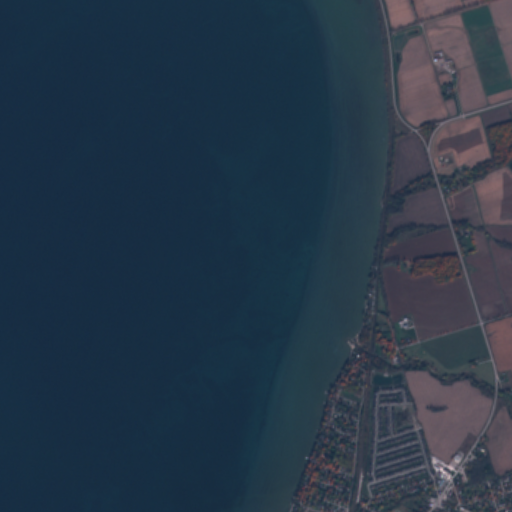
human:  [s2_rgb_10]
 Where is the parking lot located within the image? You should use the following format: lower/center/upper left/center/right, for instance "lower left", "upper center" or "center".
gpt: The parking lot is located in the lower right of the image.
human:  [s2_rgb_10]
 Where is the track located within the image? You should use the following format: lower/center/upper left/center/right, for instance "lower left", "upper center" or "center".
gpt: The track is located in the lower right of the image.
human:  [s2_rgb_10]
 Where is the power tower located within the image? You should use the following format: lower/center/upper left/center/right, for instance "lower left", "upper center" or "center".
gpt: There is no power tower in the image.